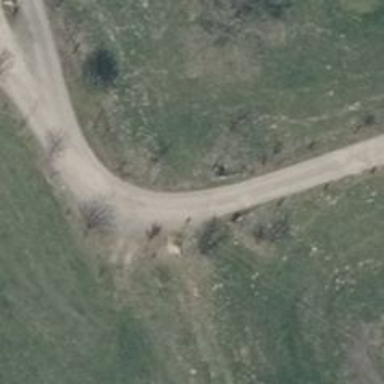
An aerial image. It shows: Well-maintained track road of grade 1.